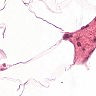
Metastatic tissue present: no